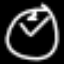
Label: clock